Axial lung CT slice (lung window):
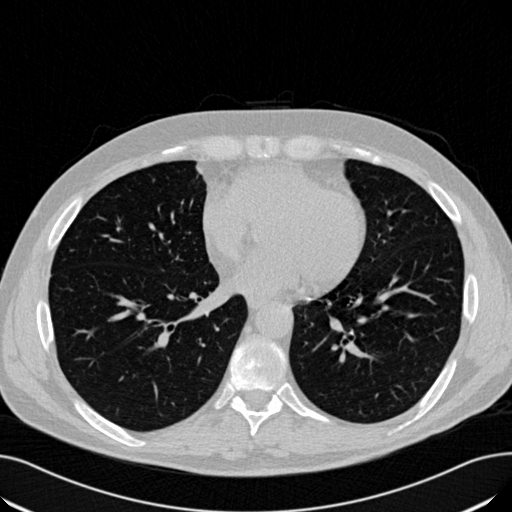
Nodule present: no